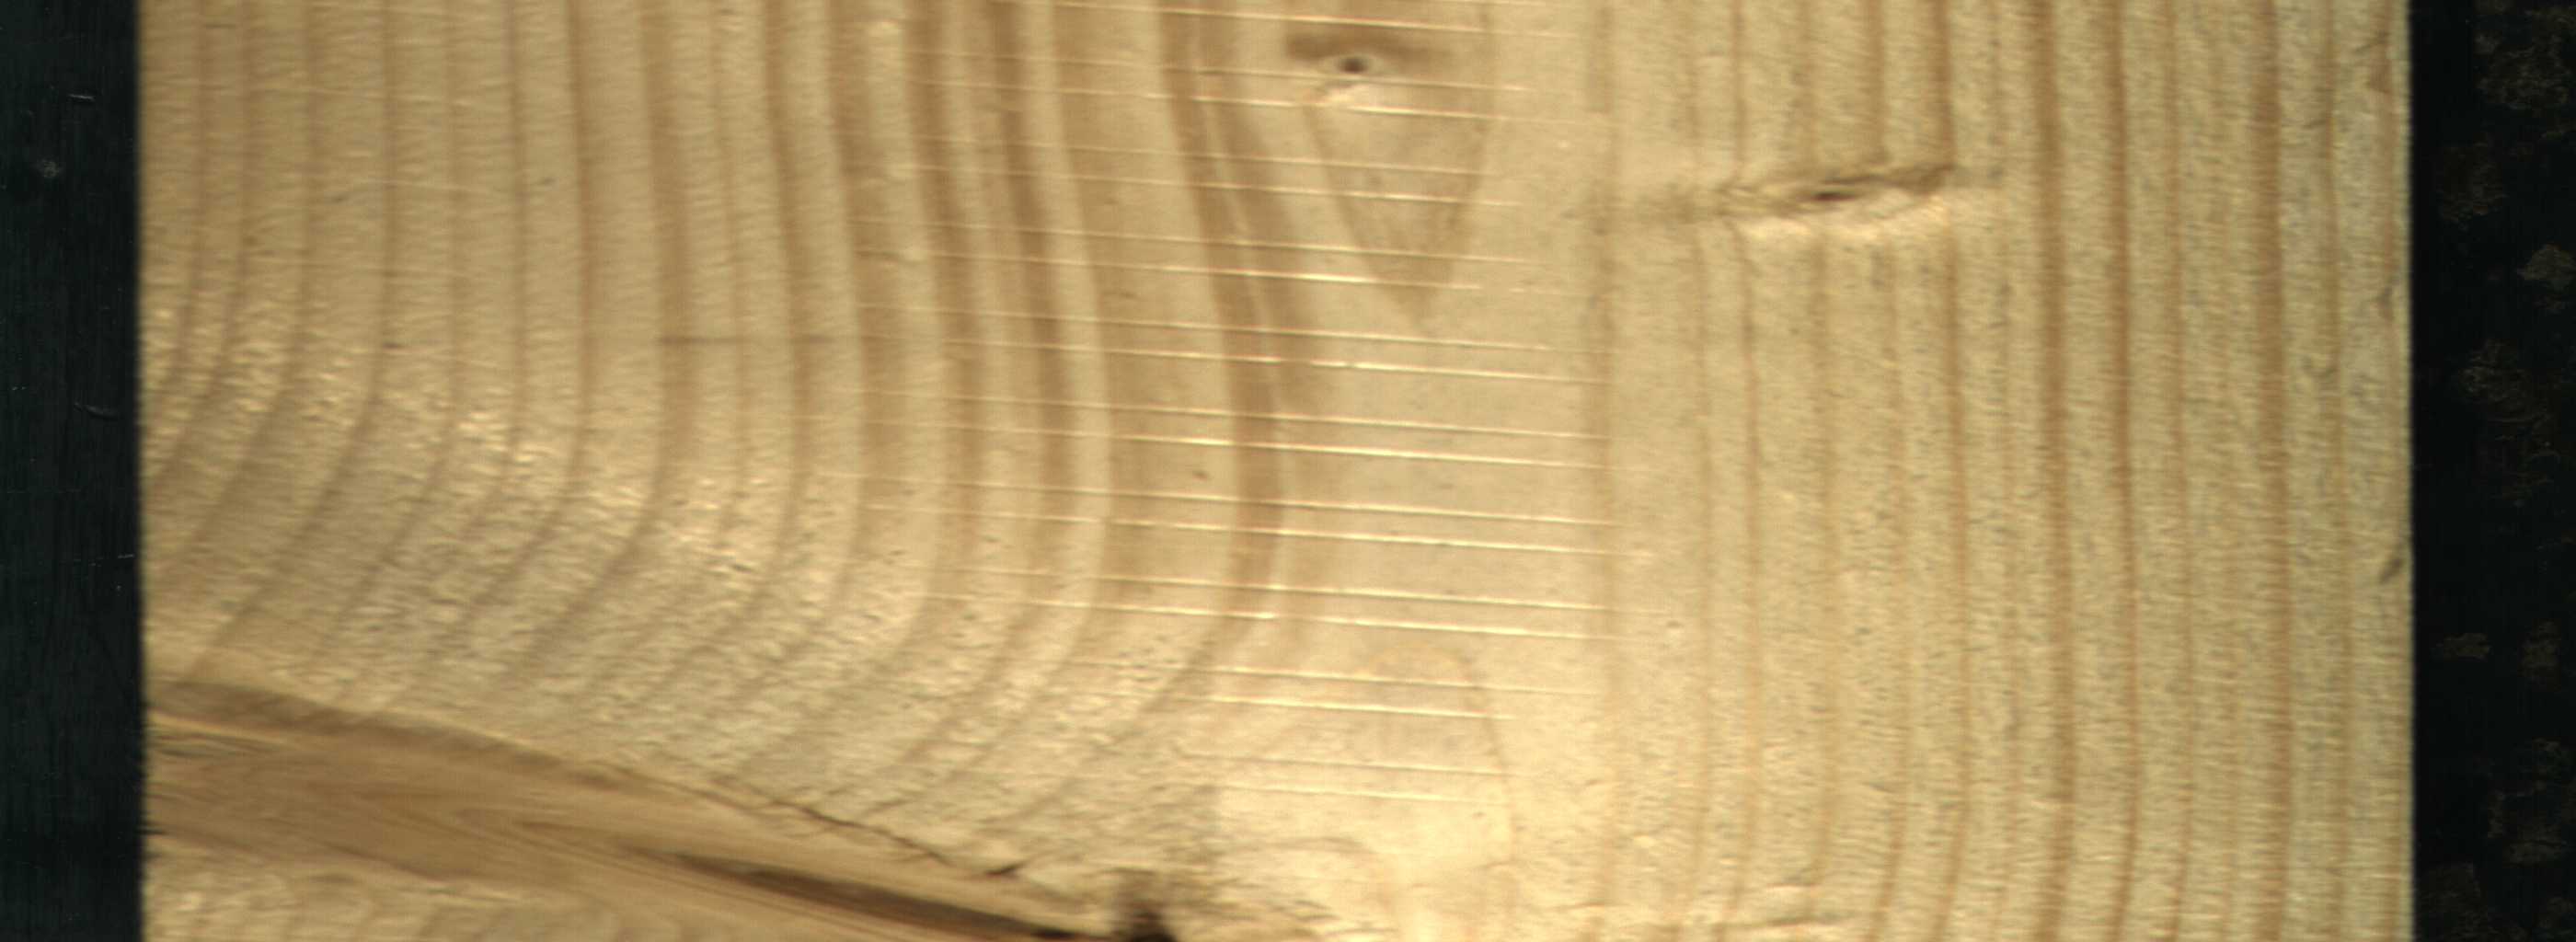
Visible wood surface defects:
Dead_Knot
Live_Knot
Live_Knot
Live_Knot